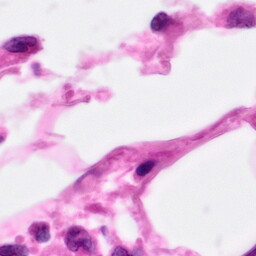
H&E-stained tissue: Pancreatic